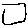
Label: square